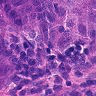
Metastatic tissue present: yes